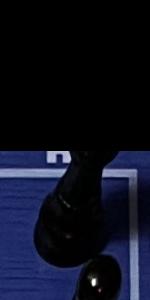
Label: Rook_Black